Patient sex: M
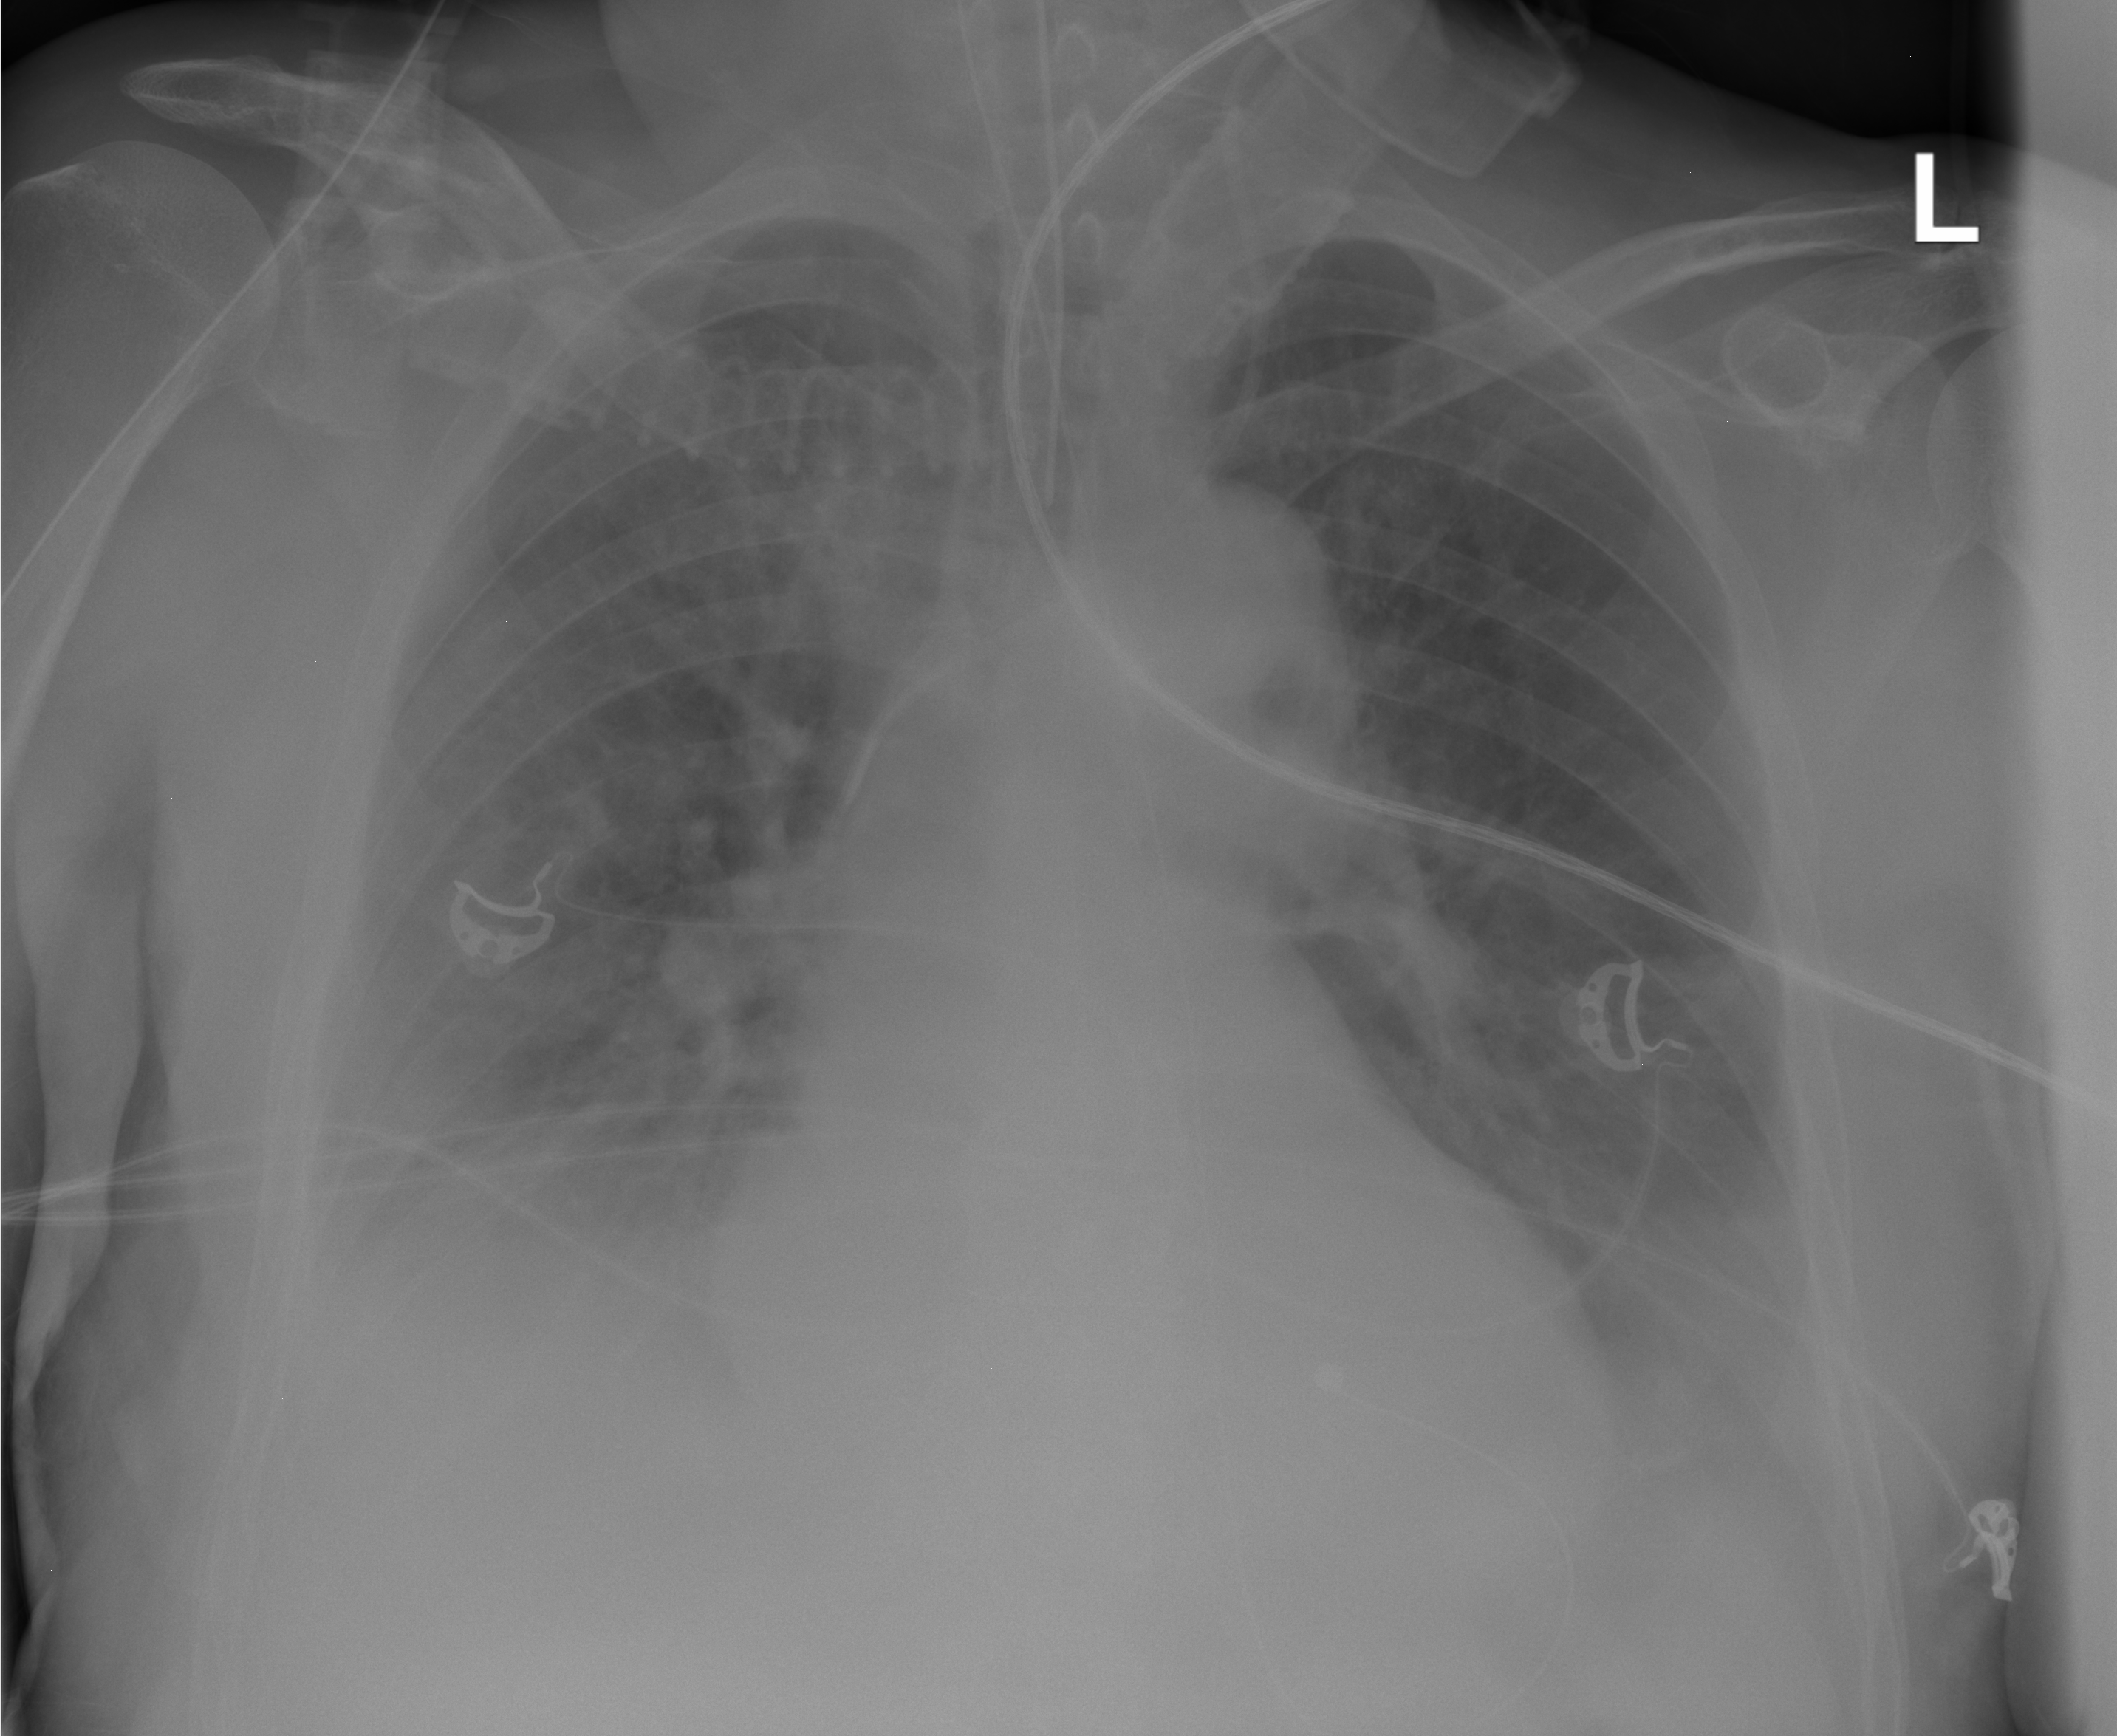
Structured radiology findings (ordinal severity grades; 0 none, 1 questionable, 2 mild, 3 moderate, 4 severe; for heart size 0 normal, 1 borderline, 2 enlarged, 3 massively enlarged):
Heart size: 2
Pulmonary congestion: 2
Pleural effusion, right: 2
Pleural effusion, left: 2
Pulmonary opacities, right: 0
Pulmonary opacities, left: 0
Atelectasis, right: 2
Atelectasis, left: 2